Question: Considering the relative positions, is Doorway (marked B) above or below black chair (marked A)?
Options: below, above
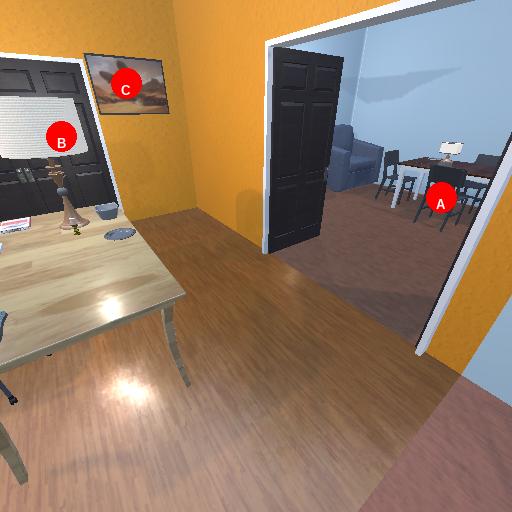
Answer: below